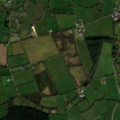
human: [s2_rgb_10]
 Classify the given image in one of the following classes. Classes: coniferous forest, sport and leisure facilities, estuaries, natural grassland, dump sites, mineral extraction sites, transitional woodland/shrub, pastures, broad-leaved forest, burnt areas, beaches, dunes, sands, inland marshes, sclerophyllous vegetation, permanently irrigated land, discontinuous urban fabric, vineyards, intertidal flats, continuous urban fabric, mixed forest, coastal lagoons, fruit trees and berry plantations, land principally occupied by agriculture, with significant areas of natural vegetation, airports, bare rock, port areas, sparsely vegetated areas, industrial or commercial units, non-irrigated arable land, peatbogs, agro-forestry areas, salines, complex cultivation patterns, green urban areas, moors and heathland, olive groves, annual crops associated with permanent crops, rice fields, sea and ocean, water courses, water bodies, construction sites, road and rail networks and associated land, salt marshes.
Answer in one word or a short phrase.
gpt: pastures, coniferous forest